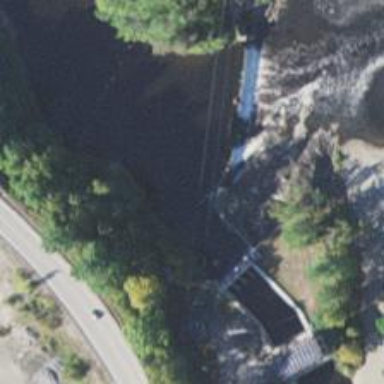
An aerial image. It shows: Weir in waterway.